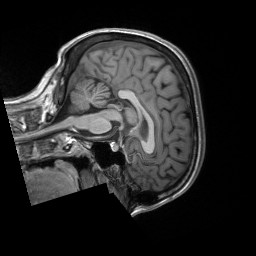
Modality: T1w
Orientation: sagittal
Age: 23
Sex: female
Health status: ill
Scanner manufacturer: siemens
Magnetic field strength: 3 T
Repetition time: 2.3 s
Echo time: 0.00201 s